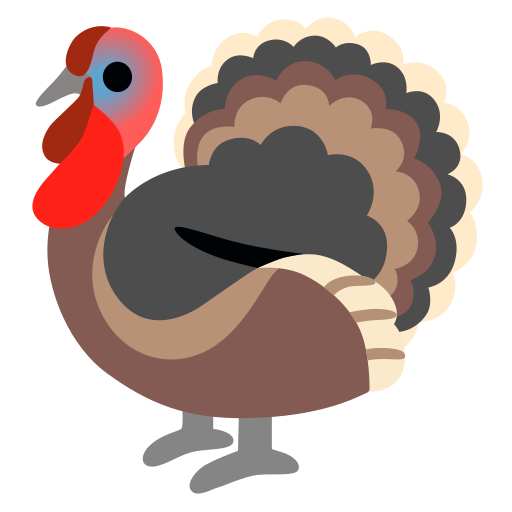
Emoji: 🦃